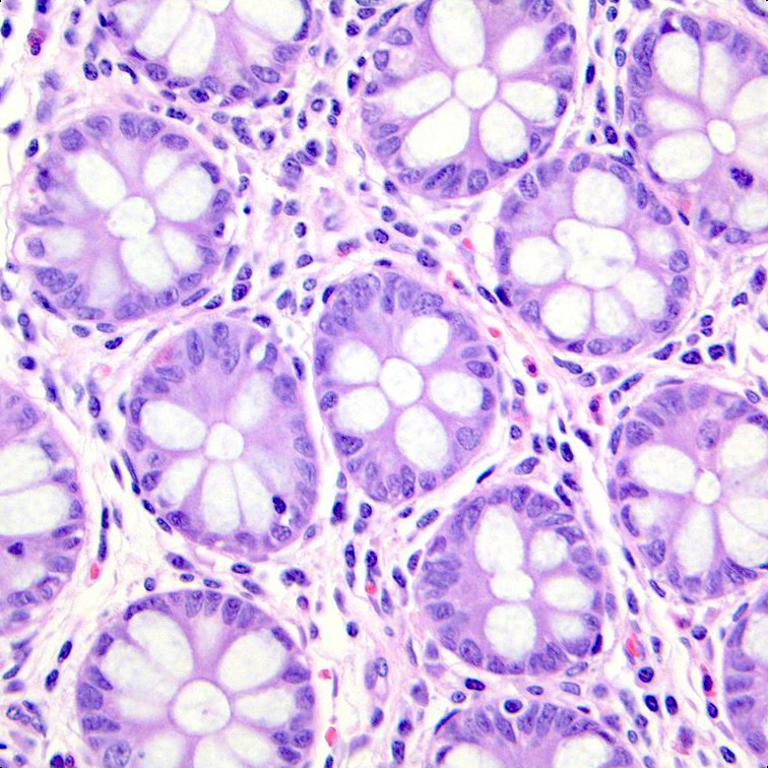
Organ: colon
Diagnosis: benign